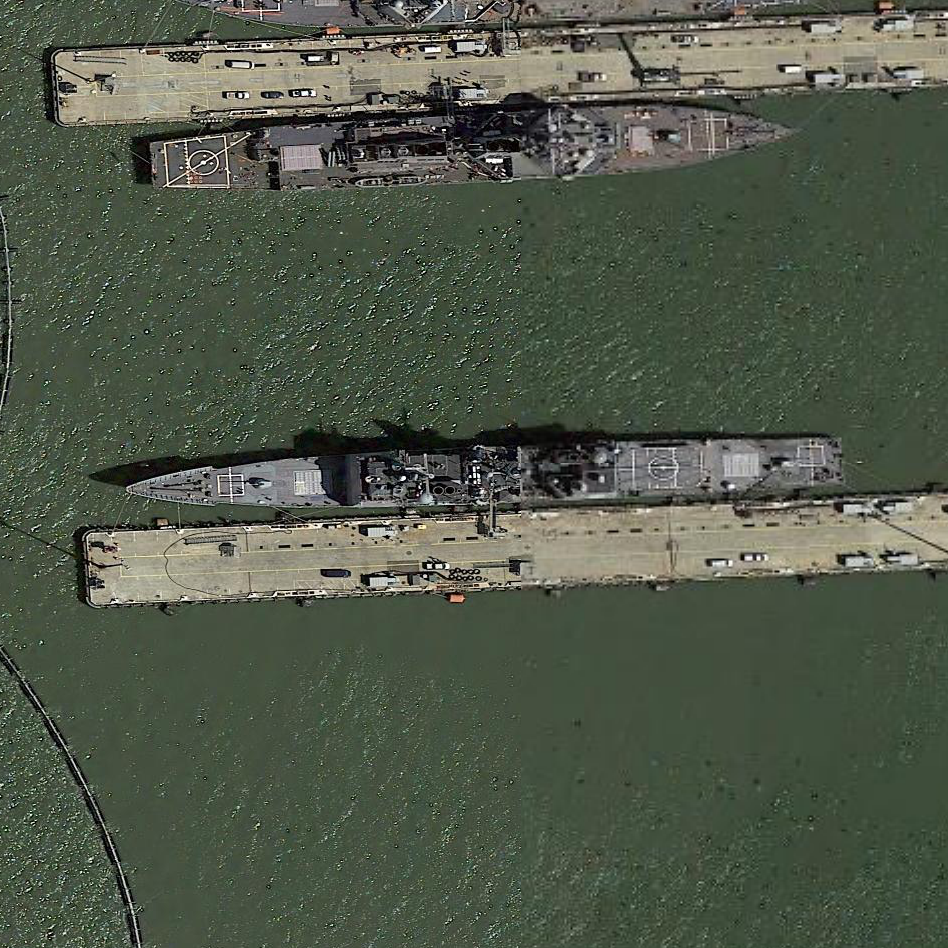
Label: Ticonderoga-class_cruiser